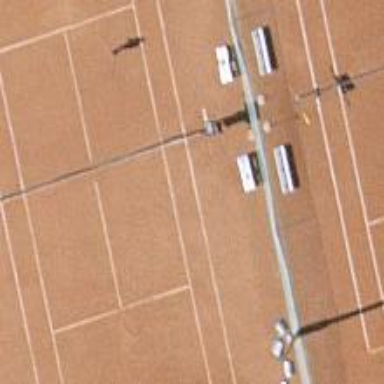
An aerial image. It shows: Tennis court on pitch designated for leisure land.